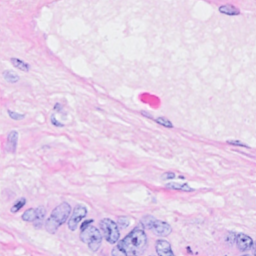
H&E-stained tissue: Breast